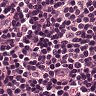
Metastatic tissue present: no